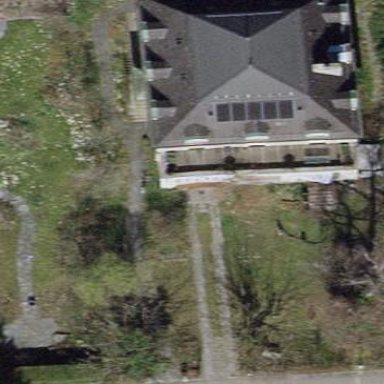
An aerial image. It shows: Building with tile roof.